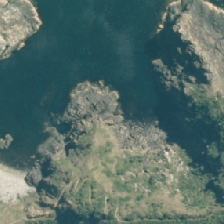
Land cover: low_producing_grassland